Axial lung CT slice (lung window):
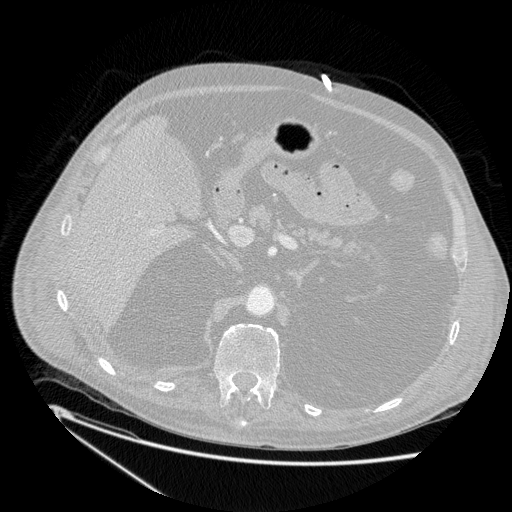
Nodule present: no